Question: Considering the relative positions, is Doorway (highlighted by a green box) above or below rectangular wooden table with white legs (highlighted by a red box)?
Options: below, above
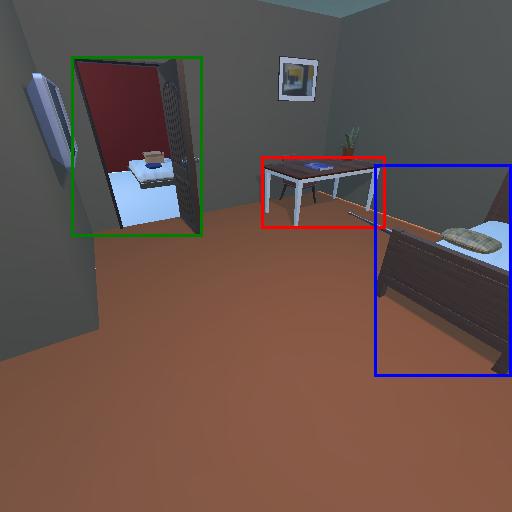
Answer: below